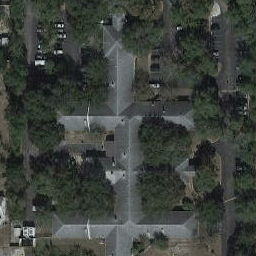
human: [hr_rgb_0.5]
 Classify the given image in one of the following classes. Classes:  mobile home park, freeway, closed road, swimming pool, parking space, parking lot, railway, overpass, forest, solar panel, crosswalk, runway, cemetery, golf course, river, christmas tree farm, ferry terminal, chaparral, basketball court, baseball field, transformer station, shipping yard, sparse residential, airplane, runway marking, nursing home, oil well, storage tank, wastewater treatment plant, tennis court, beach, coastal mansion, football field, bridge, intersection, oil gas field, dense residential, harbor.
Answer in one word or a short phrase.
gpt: nursing home